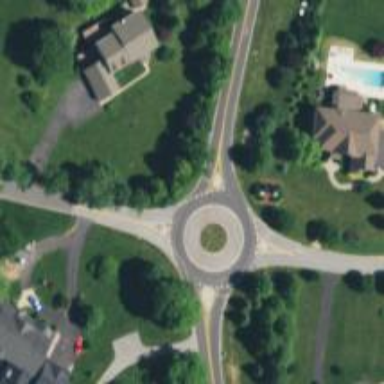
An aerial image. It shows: Tertiary road leading to roundabout.